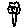
Label: flower